Interaction volume radius: 10 \u00c5
Interaction volume height: 30 \u00c5
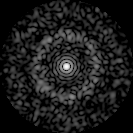
Disorder parameter: 0.84